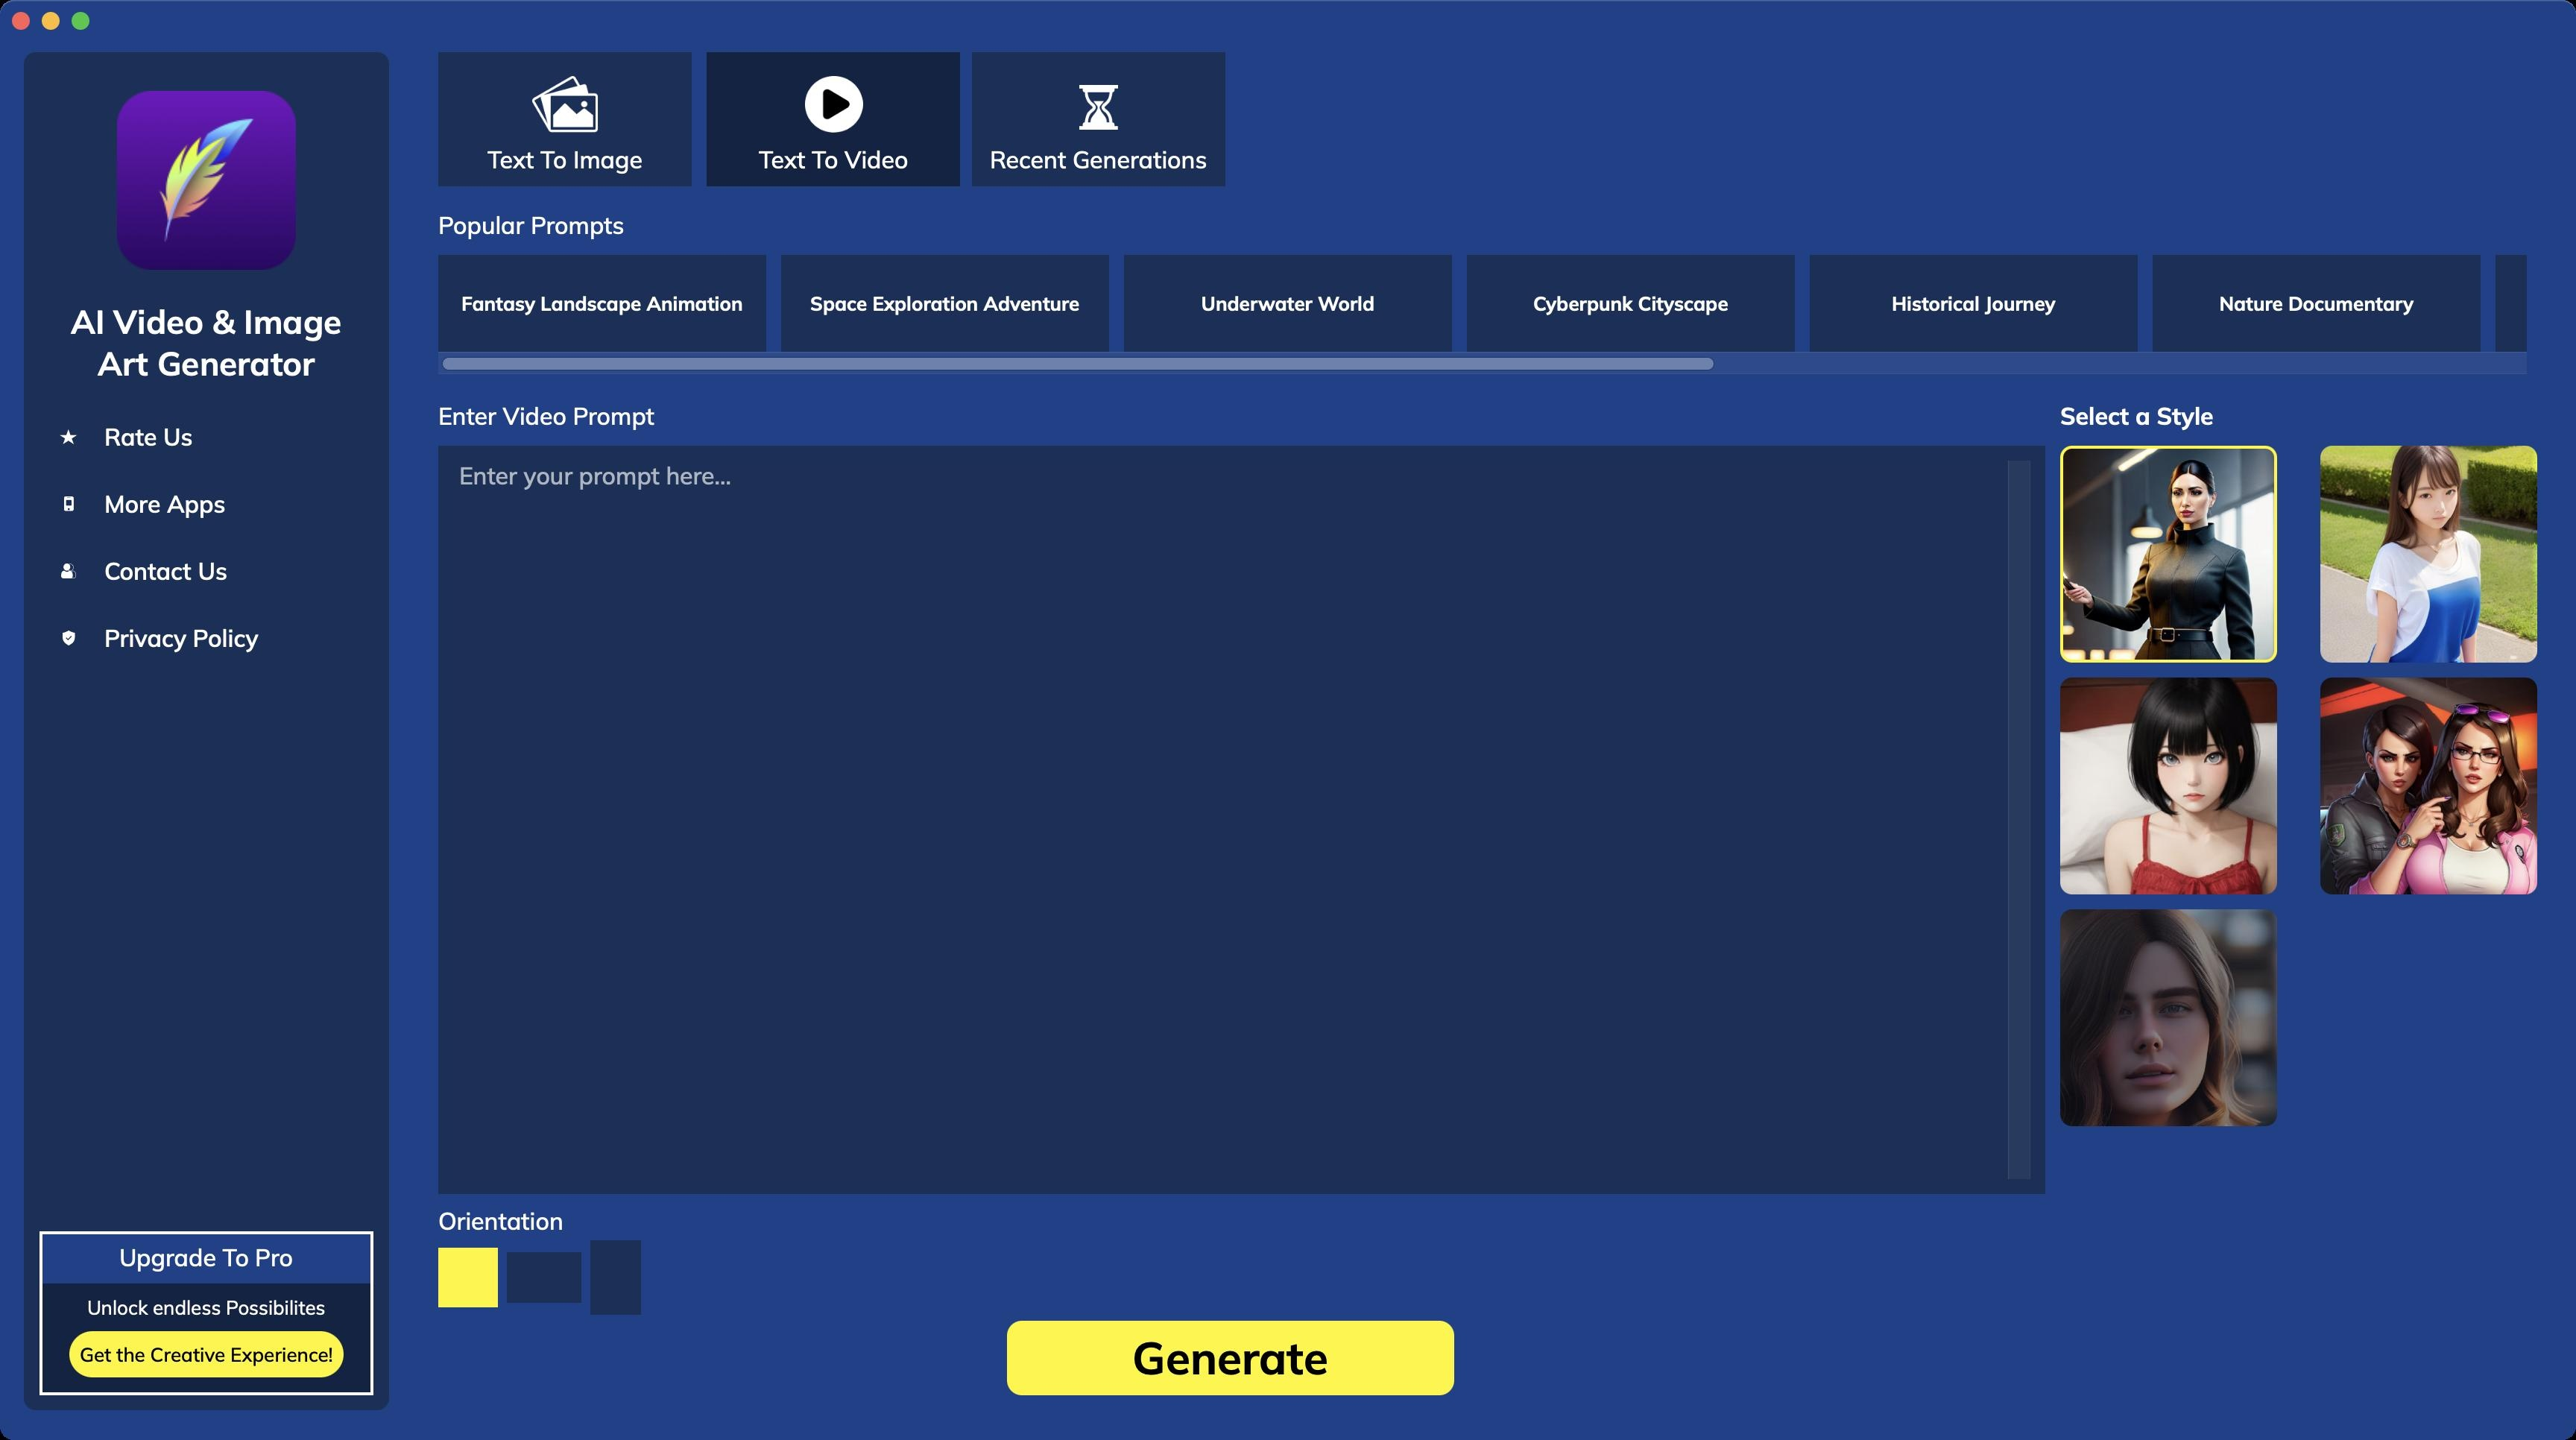
Accessibility tree:
{"name": "", "role": "AXWindow", "description": null, "role_description": "standard window", "value": null, "position": "0.00;45.00", "size": "1728;966", "children": [{"name": null, "role": "AXImage", "description": "icon", "role_description": "image", "value": null, "position": "78.50;61.00", "size": "120;120", "children": []}, {"name": null, "role": "AXStaticText", "description": null, "role_description": "text", "value": "AI Video & Image\nArt Generator", "position": "43.50;202.00", "size": "190;56", "children": []}, {"name": null, "role": "AXStaticText", "description": null, "role_description": "text", "value": "Upgrade To Pro", "position": "78.00;833.50", "size": "121;20", "children": []}, {"name": null, "role": "AXStaticText", "description": null, "role_description": "text", "value": "Unlock endless Possibilites", "position": "56.50;869.00", "size": "164;16", "children": []}, {"name": "Get_the_Creative_Experience!", "role": "AXButton", "description": null, "role_description": "button", "value": null, "position": "46.50;893.00", "size": "184;31", "children": []}, {"name": null, "role": "AXScrollArea", "description": null, "role_description": "scroll area", "value": null, "position": "26.00;278.00", "size": "225;540", "children": [{"name": null, "role": "AXList", "description": null, "role_description": "collection", "value": null, "position": "26.00;278.00", "size": "225;540", "children": [{"name": null, "role": "AXList", "description": null, "role_description": "section", "value": null, "position": "26.00;278.00", "size": "225;165", "children": [{"name": null, "role": "AXGroup", "description": null, "role_description": "group", "value": null, "position": "26.00;278.00", "size": "225;30", "children": [{"name": null, "role": "AXImage", "description": "rateUS", "role_description": "image", "value": null, "position": "36.00;288.00", "size": "20;10", "children": []}, {"name": null, "role": "AXStaticText", "description": null, "role_description": "text", "value": "Rate Us", "position": "68.00;283.00", "size": "175;20", "children": []}]}, {"name": null, "role": "AXGroup", "description": null, "role_description": "group", "value": null, "position": "26.00;323.00", "size": "225;30", "children": [{"name": null, "role": "AXImage", "description": "moreApps", "role_description": "image", "value": null, "position": "36.00;333.00", "size": "20;10", "children": []}, {"name": null, "role": "AXStaticText", "description": null, "role_description": "text", "value": "More Apps", "position": "68.00;328.00", "size": "175;20", "children": []}]}, {"name": null, "role": "AXGroup", "description": null, "role_description": "group", "value": null, "position": "26.00;368.00", "size": "225;30", "children": [{"name": null, "role": "AXImage", "description": "ContactUS", "role_description": "image", "value": null, "position": "36.00;378.00", "size": "20;10", "children": []}, {"name": null, "role": "AXStaticText", "description": null, "role_description": "text", "value": "Contact Us", "position": "68.00;373.00", "size": "175;20", "children": []}]}, {"name": null, "role": "AXGroup", "description": null, "role_description": "group", "value": null, "position": "26.00;413.00", "size": "225;30", "children": [{"name": null, "role": "AXImage", "description": "privacy", "role_description": "image", "value": null, "position": "36.00;423.00", "size": "20;10", "children": []}, {"name": null, "role": "AXStaticText", "description": null, "role_description": "text", "value": "Privacy Policy", "position": "68.00;418.00", "size": "175;20", "children": []}]}]}]}]}, {"name": null, "role": "AXStaticText", "description": null, "role_description": "text", "value": "Text To Image", "position": "325.00;97.00", "size": "108;20", "children": []}, {"name": null, "role": "AXImage", "description": "ImageBtn", "role_description": "image", "value": null, "position": "352.00;51.00", "size": "54;38", "children": []}, {"name": null, "role": "AXStaticText", "description": null, "role_description": "text", "value": "Text To Video", "position": "507.00;97.00", "size": "104;20", "children": []}, {"name": null, "role": "AXImage", "description": "PlayBtn", "role_description": "image", "value": null, "position": "532.00;51.00", "size": "54;38", "children": []}, {"name": null, "role": "AXStaticText", "description": null, "role_description": "text", "value": "Popular Prompts", "position": "292.00;141.00", "size": "129;20", "children": []}, {"name": null, "role": "AXScrollArea", "description": null, "role_description": "scroll area", "value": null, "position": "294.00;171.00", "size": "1401;80", "children": [{"name": null, "role": "AXList", "description": null, "role_description": "collection", "value": null, "position": "294.00;171.00", "size": "2290;65", "children": [{"name": null, "role": "AXList", "description": null, "role_description": "section", "value": null, "position": "294.00;163.50", "size": "2290;80", "children": [{"name": null, "role": "AXGroup", "description": null, "role_description": "group", "value": null, "position": "294.00;163.50", "size": "220;80", "children": [{"name": null, "role": "AXStaticText", "description": null, "role_description": "text", "value": "Fantasy Landscape Animation", "position": "302.00;195.50", "size": "204;16", "children": []}]}, {"name": null, "role": "AXGroup", "description": null, "role_description": "group", "value": null, "position": "524.00;163.50", "size": "220;80", "children": [{"name": null, "role": "AXStaticText", "description": null, "role_description": "text", "value": "Space Exploration Adventure", "position": "532.00;195.50", "size": "204;16", "children": []}]}, {"name": null, "role": "AXGroup", "description": null, "role_description": "group", "value": null, "position": "754.00;163.50", "size": "220;80", "children": [{"name": null, "role": "AXStaticText", "description": null, "role_description": "text", "value": "Underwater World", "position": "762.00;195.50", "size": "204;16", "children": []}]}, {"name": null, "role": "AXGroup", "description": null, "role_description": "group", "value": null, "position": "984.00;163.50", "size": "220;80", "children": [{"name": null, "role": "AXStaticText", "description": null, "role_description": "text", "value": "Cyberpunk Cityscape", "position": "992.00;195.50", "size": "204;16", "children": []}]}, {"name": null, "role": "AXGroup", "description": null, "role_description": "group", "value": null, "position": "1214.00;163.50", "size": "220;80", "children": [{"name": null, "role": "AXStaticText", "description": null, "role_description": "text", "value": "Historical Journey", "position": "1222.00;195.50", "size": "204;16", "children": []}]}, {"name": null, "role": "AXGroup", "description": null, "role_description": "group", "value": null, "position": "1444.00;163.50", "size": "220;80", "children": [{"name": null, "role": "AXStaticText", "description": null, "role_description": "text", "value": "Nature Documentary", "position": "1452.00;195.50", "size": "204;16", "children": []}]}, {"name": null, "role": "AXGroup", "description": null, "role_description": "group", "value": null, "position": "1674.00;163.50", "size": "220;80", "children": [{"name": null, "role": "AXStaticText", "description": null, "role_description": "text", "value": "Sci-Fi Battle Scene", "position": "1682.00;195.50", "size": "204;16", "children": []}]}, {"name": null, "role": "AXGroup", "description": null, "role_description": "group", "value": null, "position": "1904.00;163.50", "size": "220;80", "children": [{"name": null, "role": "No role", "description": "", "role_description": "", "value": null, "position": "", "size": "", "children": []}]}, {"name": null, "role": "AXGroup", "description": null, "role_description": "group", "value": null, "position": "2134.00;163.50", "size": "220;80", "children": [{"name": null, "role": "No role", "description": "", "role_description": "", "value": null, "position": "", "size": "", "children": []}]}, {"name": null, "role": "AXGroup", "description": null, "role_description": "group", "value": null, "position": "2364.00;163.50", "size": "220;80", "children": [{"name": null, "role": "No role", "description": "", "role_description": "", "value": null, "position": "", "size": "", "children": []}]}]}]}, {"name": null, "role": "AXScrollBar", "description": null, "role_description": "scroll bar", "value": 0.0, "position": "294.00;236.00", "size": "1401;15", "children": [{"name": null, "role": "AXValueIndicator", "description": null, "role_description": "value indicator", "value": 0.0, "position": "296.00;236.00", "size": "854;15", "children": []}, {"name": null, "role": "AXButton", "description": null, "role_description": "increment arrow button", "value": null, "position": "294.00;236.00", "size": "0;0", "children": []}, {"name": null, "role": "AXButton", "description": null, "role_description": "decrement arrow button", "value": null, "position": "294.00;236.00", "size": "0;0", "children": []}, {"name": null, "role": "AXButton", "description": null, "role_description": "increment page button", "value": null, "position": "1151.00;236.00", "size": "544;15", "children": []}, {"name": null, "role": "AXButton", "description": null, "role_description": "decrement page button", "value": null, "position": "294.00;236.00", "size": "2;15", "children": []}]}]}, {"name": null, "role": "AXStaticText", "description": null, "role_description": "text", "value": "Enter Video Prompt", "position": "292.00;269.00", "size": "150;20", "children": []}, {"name": null, "role": "AXScrollArea", "description": null, "role_description": "scroll area", "value": null, "position": "304.00;309.00", "size": "1058;482", "children": [{"name": null, "role": "AXTextArea", "description": null, "role_description": "text entry area", "value": "", "position": "304.00;309.00", "size": "1043;482", "children": []}, {"name": null, "role": "AXScrollBar", "description": null, "role_description": "scroll bar", "value": 0.0, "position": "1347.00;309.00", "size": "15;482", "children": []}]}, {"name": null, "role": "AXStaticText", "description": null, "role_description": "text", "value": "Orientation", "position": "292.00;809.00", "size": "88;20", "children": []}, {"name": "Generate", "role": "AXButton", "description": null, "role_description": "button", "value": null, "position": "675.50;886.00", "size": "300;50", "children": []}, {"name": null, "role": "AXScrollArea", "description": null, "role_description": "scroll area", "value": null, "position": "1382.00;299.00", "size": "320;641", "children": [{"name": null, "role": "AXList", "description": null, "role_description": "collection", "value": null, "position": "1382.00;299.00", "size": "320;641", "children": [{"name": null, "role": "AXList", "description": null, "role_description": "section", "value": null, "position": "1382.00;299.00", "size": "146;456", "children": [{"name": null, "role": "AXGroup", "description": null, "role_description": "group", "value": null, "position": "1382.00;299.00", "size": "146;146", "children": [{"name": null, "role": "AXImage", "description": "dark sushi mix vid", "role_description": "image", "value": null, "position": "1382.00;299.00", "size": "146;146", "children": []}]}, {"name": null, "role": "AXGroup", "description": null, "role_description": "group", "value": null, "position": "1556.50;299.00", "size": "146;146", "children": [{"name": null, "role": "AXImage", "description": "epicrealismnaturalsi vid", "role_description": "image", "value": null, "position": "1556.50;299.00", "size": "146;146", "children": []}]}, {"name": null, "role": "AXGroup", "description": null, "role_description": "group", "value": null, "position": "1382.00;454.50", "size": "146;146", "children": [{"name": null, "role": "AXImage", "description": "zeroscope", "role_description": "image", "value": null, "position": "1382.00;454.50", "size": "146;146", "children": []}]}, {"name": null, "role": "AXGroup", "description": null, "role_description": "group", "value": null, "position": "1556.50;454.50", "size": "146;146", "children": [{"name": null, "role": "AXImage", "description": "hellonijicute25d vid", "role_description": "image", "value": null, "position": "1556.50;454.50", "size": "146;146", "children": []}]}, {"name": null, "role": "AXGroup", "description": null, "role_description": "group", "value": null, "position": "1382.00;610.00", "size": "146;146", "children": [{"name": null, "role": "AXImage", "description": "svd", "role_description": "image", "value": null, "position": "1382.00;610.00", "size": "146;146", "children": []}]}]}]}]}, {"name": null, "role": "AXStaticText", "description": null, "role_description": "text", "value": "Select a Style", "position": "1380.00;269.00", "size": "107;20", "children": []}, {"name": null, "role": "AXStaticText", "description": null, "role_description": "text", "value": "Recent Generations", "position": "662.00;97.00", "size": "150;20", "children": []}, {"name": null, "role": "AXImage", "description": "history", "role_description": "image", "value": null, "position": "722.00;57.00", "size": "30;30", "children": []}, {"name": null, "role": "AXButton", "description": null, "role_description": "close button", "value": null, "position": "7.00;6.00", "size": "14;16", "children": []}, {"name": null, "role": "AXButton", "description": null, "role_description": "full screen button", "value": null, "position": "47.00;6.00", "size": "14;16", "children": [{"name": null, "role": "AXGroup", "description": null, "role_description": "group", "value": null, "position": "47.00;6.00", "size": "14;16", "children": [{"name": null, "role": "AXGroup", "description": null, "role_description": "group", "value": null, "position": "47.00;6.00", "size": "14;16", "children": []}]}]}, {"name": null, "role": "AXButton", "description": null, "role_description": "minimize button", "value": null, "position": "27.00;6.00", "size": "14;16", "children": []}, {"name": null, "role": "AXStaticText", "description": null, "role_description": "text", "value": "", "position": "859.00;5.00", "size": "10;16", "children": []}]}